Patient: sex M, age 33
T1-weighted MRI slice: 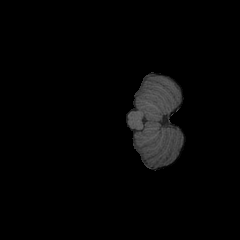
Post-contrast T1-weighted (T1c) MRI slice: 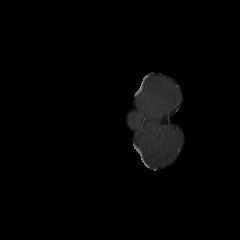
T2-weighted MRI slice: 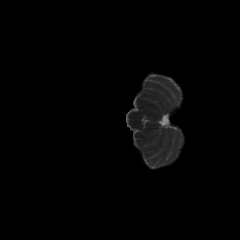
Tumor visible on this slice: no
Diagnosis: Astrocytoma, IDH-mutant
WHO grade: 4